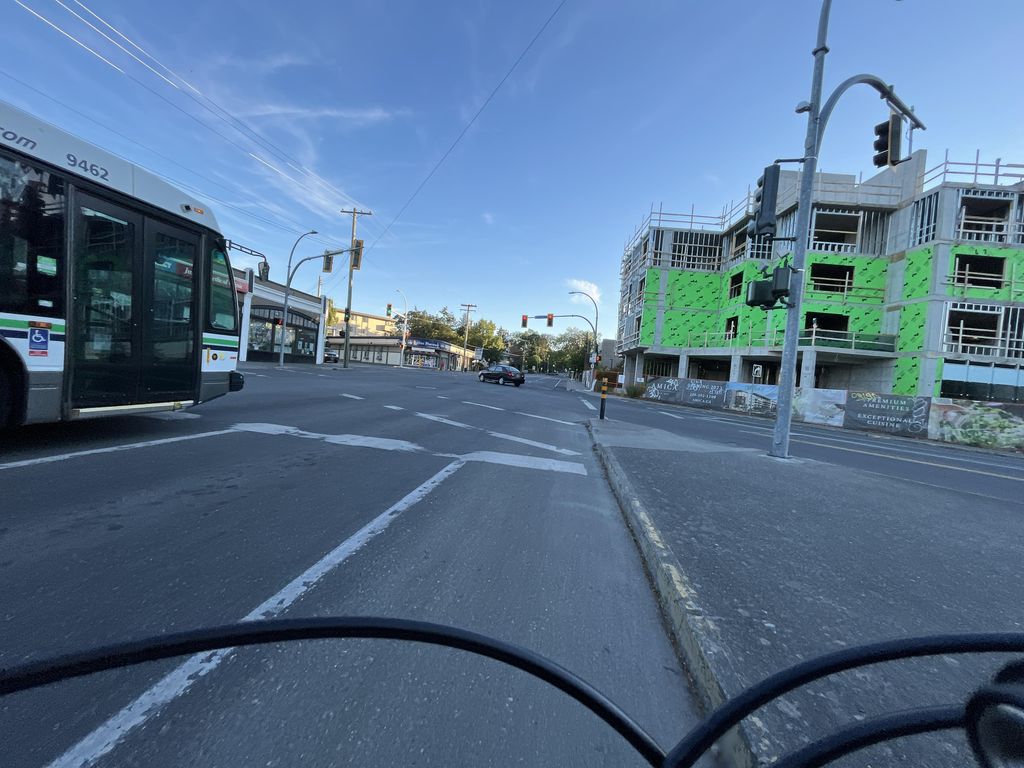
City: victoria